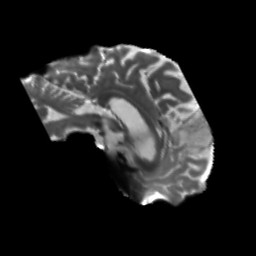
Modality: T2w
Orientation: sagittal
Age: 52
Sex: male
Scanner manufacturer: siemens
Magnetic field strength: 3 T
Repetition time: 5.25 s
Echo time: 0.08 s